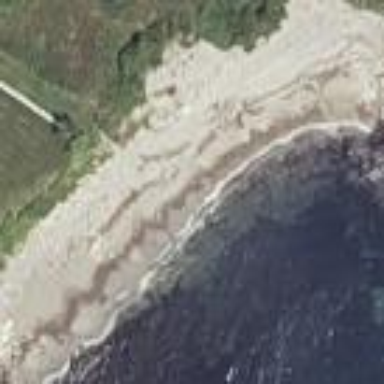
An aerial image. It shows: Sandy beach.